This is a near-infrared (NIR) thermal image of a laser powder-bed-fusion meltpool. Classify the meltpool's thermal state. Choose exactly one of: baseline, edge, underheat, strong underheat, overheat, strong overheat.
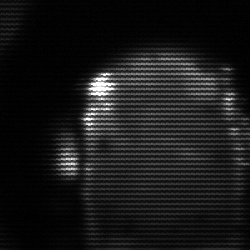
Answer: baseline